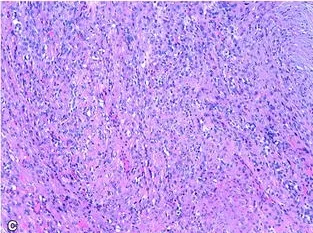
C; Malignant OFMT post-ILP and chemotherapy, vital component (HE, 20x). The neoplasm is less densely cellulated and exhibits a variable morphology ranging from more rounded to spindle cell morphology. Mitotic activity is considerably reduced.
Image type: pathology (h&e)